Question: I'm generating a maze by removing edges from a node's neighbor. By removal, I meant to draw the removing edge as the original color of the panel. I currently have to set it to 'Color.white' but it looks odd. So does anyone know the hexa code of background color in Java Swing?

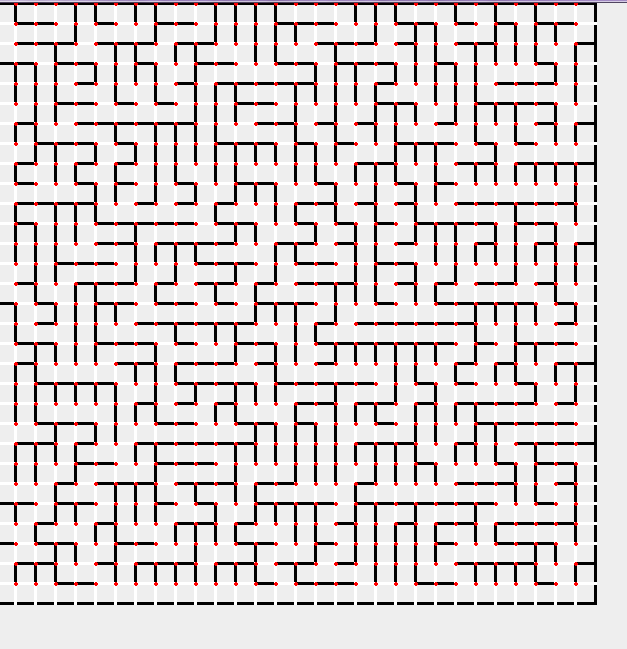
Answer: The original background colour is RGB(238,238,238) or Hex EEEEEE
: As @GuillaumePolet pointed out, this may not be the case for all platforms - so the safest way to get it is when you first create your 'JPanel' using code such as the following:
'''
JPanel jp = new JPanel();
Color bg = jp.getBackground();
int r = bg.getRed();
int g = bg.getGreen();
int b = bg.getBlue();
System.out.println(r);
System.out.println(g);
System.out.println(b);
'''
This is how I got 238,238,238 and I'm using Windows on Java 1.7